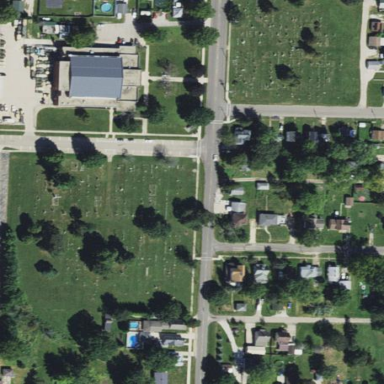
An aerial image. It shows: Cemetery.